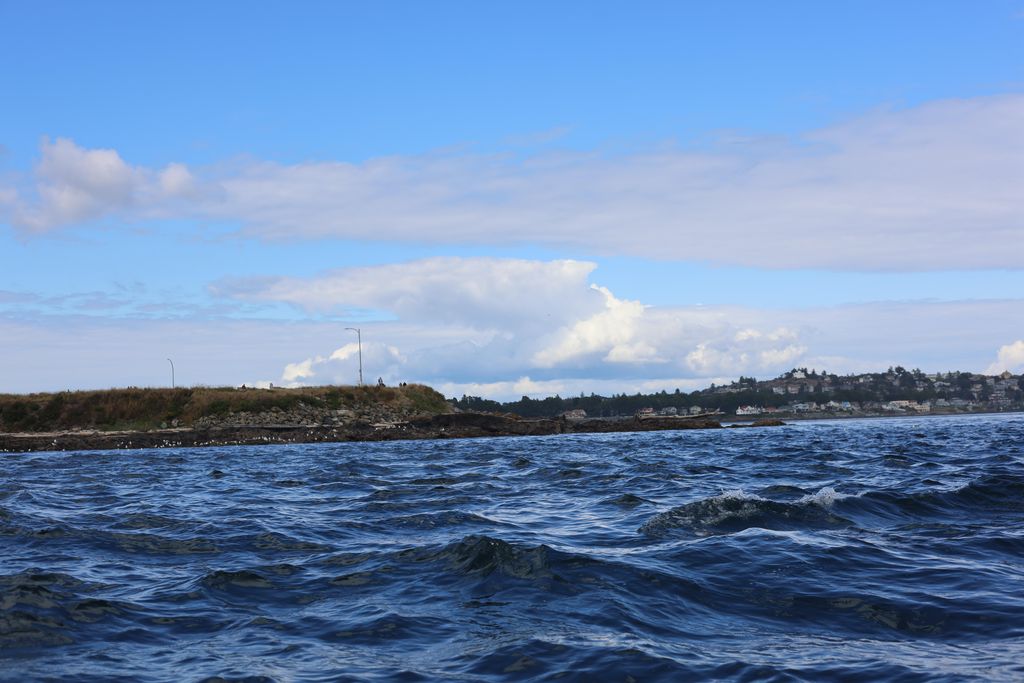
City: victoria